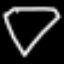
Label: diamond